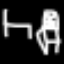
Label: chair